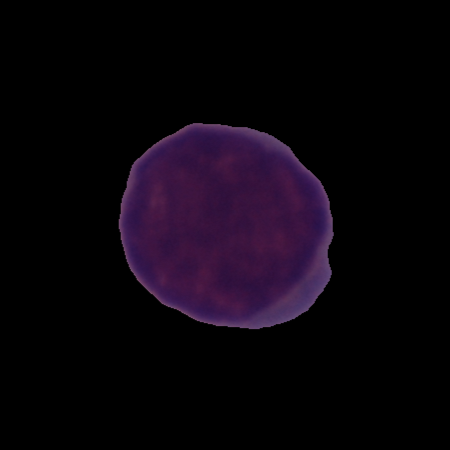
Label: cancer